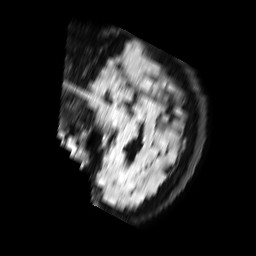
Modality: FLAIR
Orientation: sagittal
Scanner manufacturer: philips
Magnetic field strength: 1.5 T
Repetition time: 6 s
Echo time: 0.1032 s